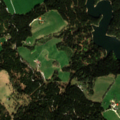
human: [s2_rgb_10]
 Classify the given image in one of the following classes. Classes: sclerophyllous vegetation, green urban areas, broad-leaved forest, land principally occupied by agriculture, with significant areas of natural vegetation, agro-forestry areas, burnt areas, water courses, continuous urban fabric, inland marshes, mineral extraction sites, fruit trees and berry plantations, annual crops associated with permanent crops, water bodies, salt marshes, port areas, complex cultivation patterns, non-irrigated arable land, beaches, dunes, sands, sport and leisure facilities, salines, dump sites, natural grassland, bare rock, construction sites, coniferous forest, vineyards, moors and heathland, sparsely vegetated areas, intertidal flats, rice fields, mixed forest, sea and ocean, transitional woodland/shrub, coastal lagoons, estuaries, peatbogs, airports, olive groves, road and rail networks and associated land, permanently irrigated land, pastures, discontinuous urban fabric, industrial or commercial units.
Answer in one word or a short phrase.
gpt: pastures, coniferous forest, mixed forest, water bodies